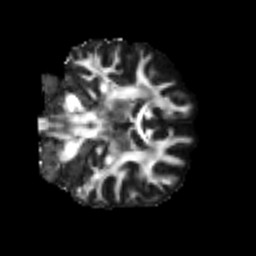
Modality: FA
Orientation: coronal
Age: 48
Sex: male
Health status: healthy
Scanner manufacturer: siemens
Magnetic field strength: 3 T
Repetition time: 3.6 s
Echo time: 0.092 s